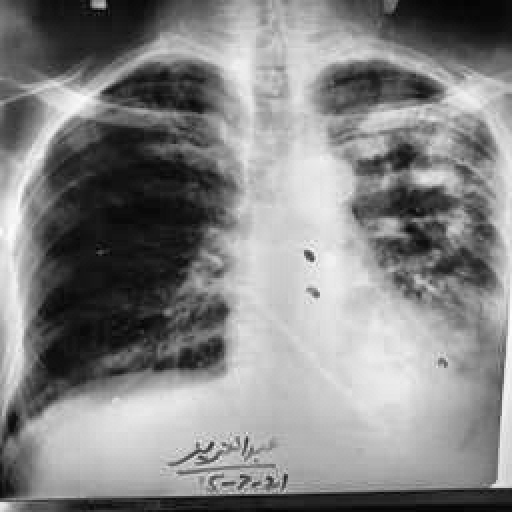
Finding: TUBERCULOSIS